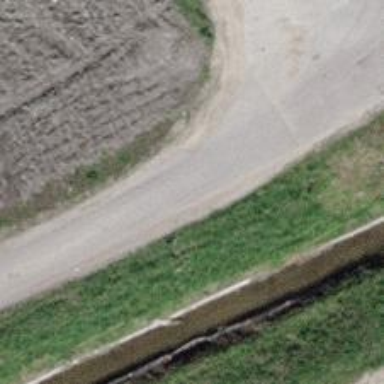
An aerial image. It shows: Unclassified road.